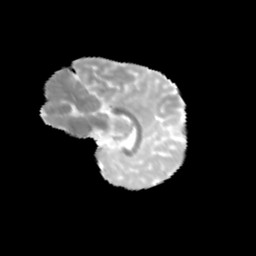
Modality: MD
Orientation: sagittal
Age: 12
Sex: female
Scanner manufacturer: siemens
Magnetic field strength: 3 T
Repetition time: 3.8 s
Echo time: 0.07 s